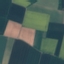
Land use / land cover: AnnualCrop